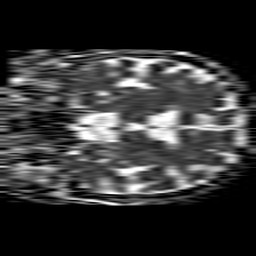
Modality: ADC
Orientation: coronal
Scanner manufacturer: philips
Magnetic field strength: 1.5 T
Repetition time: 4.6 s
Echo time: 0.08631 s